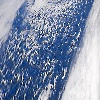
Label: cloud